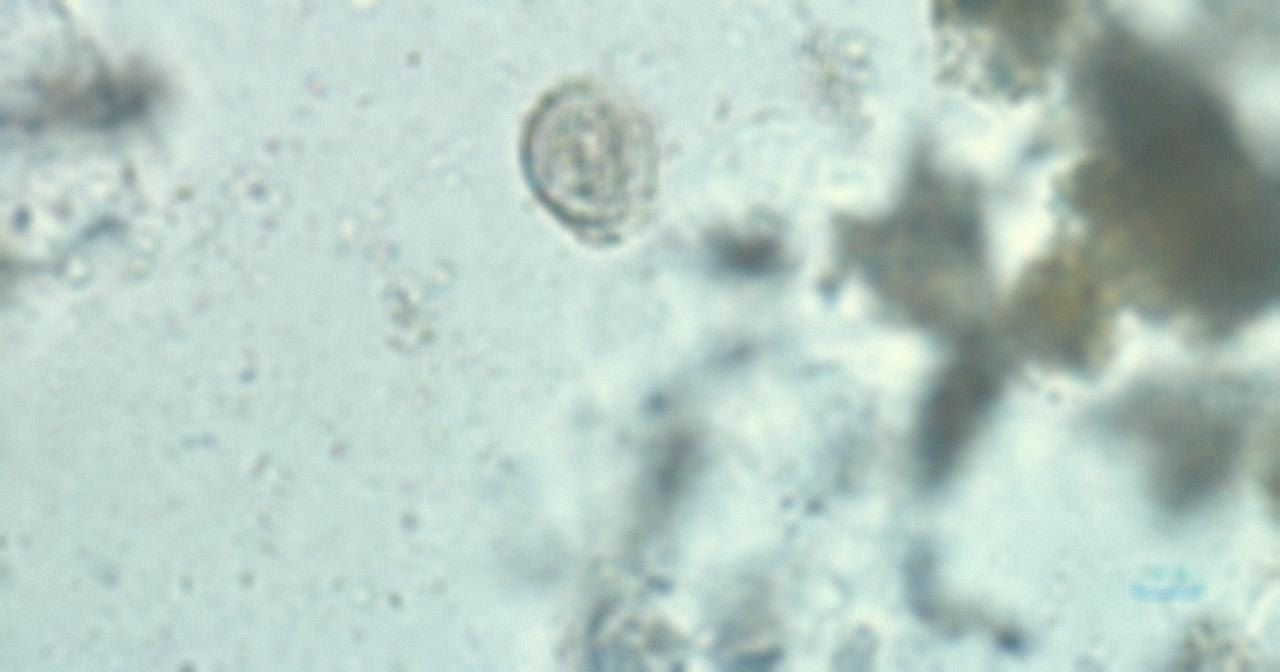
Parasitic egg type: Hymenolepis nana